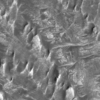
Label: not_dusty